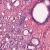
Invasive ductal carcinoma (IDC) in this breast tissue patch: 1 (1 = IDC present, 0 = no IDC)